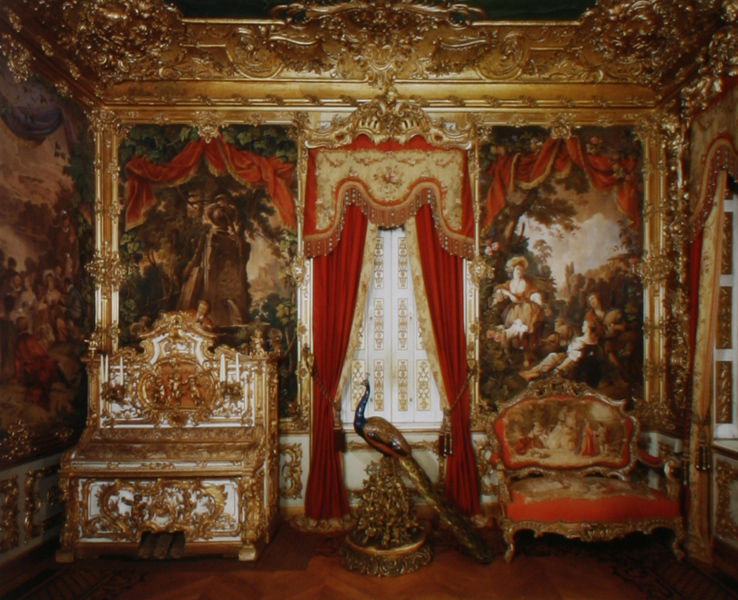
Titel: Westliches Gobelinzimmer in Schloss Linderhof
Künstler: Georg Dollmann
Standort: Graswangtal
Institution: Schloss Linderhof
Schlagwörter: feder, gemälde, vogel, weiß, grün, menschen, braun, fenster, holz, raum, schwarz, stuhl, szene, tür, zimmer, rot, schloss, malerei, ornament, teppich, wand, barock, federn, rahmen, samt, sockel, innenraum, möbel, spiegel, vorhang, öl, boden, figur, fransen, gold, interieur, sessel, stoff, decke, borte, krone, perlen, rokoko, seide, fensterläden, keramik, skulptur, statue, bilder, kommode, schrank, sofa, sitz, parkett, bank, saal, beladen, figuren, thron, salon, tapete, vorhänge, gobelin, wandteppich, klavier, piano, verzierung, wandgemälde, wandmalerei, bett, plüsch, schlafzimmer, kerzen, stuck, teppiche, kordel, posament, foto, fotografie, photographie, wände, fussboden, truhe, vergoldet, palast, pfau, pracht, brokat, altar, schnitzerei, kasten, photo, fries, wandbilder, schnörkel, orgel, üppig, fasan, farbfoto, tapisserie, historismus, baldachin, kanape, bommel, sekretär, chaiselongue, prunk, roccoco, wandbehang, aufnahme, verzierungen, lade, innenarchitektur, vertäfelung, wandbespannung, prunkvoll, borten, batt, inneneinrichtung, goldstuck, tapeten, wandteppiche, stuckatur, überladen, pedale, spinett, paradeschlafzimmer, vorhandg, 1720, klavezimbel, krzenleuchter